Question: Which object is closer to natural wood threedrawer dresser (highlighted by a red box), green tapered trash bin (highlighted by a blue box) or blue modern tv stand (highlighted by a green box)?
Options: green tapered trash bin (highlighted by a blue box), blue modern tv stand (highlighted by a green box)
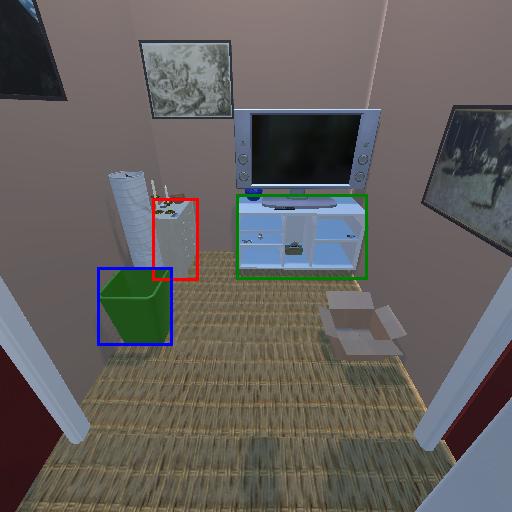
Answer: green tapered trash bin (highlighted by a blue box)